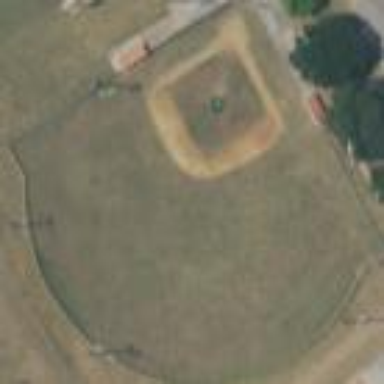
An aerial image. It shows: Baseball pitch for leisure land activities.